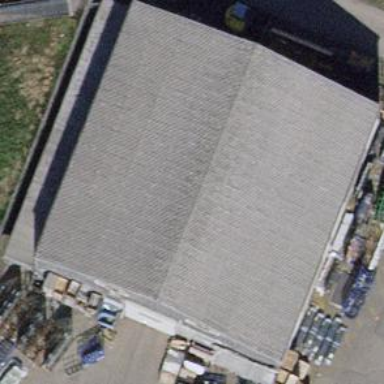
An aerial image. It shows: Warehouse building.